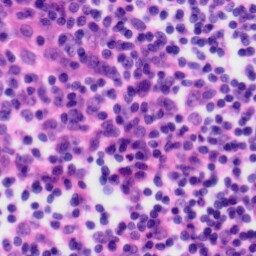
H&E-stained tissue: Tonsil